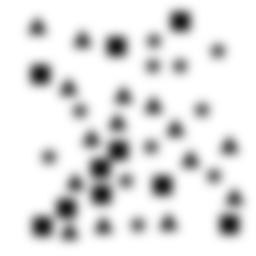
Squares: 10
Triangles: 15
Stars: 11
Total shapes: 36